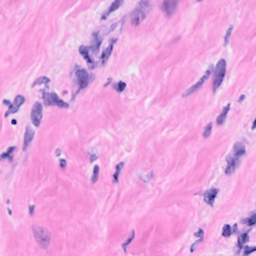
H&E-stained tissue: Breast